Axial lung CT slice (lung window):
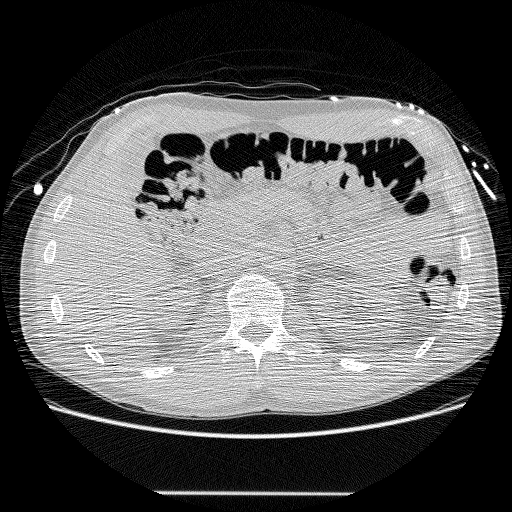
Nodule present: no